Interaction volume radius: 10 \u00c5
Interaction volume height: 30 \u00c5
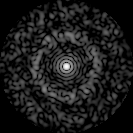
Disorder parameter: 0.8544